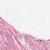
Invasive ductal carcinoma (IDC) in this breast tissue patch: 1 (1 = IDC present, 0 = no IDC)